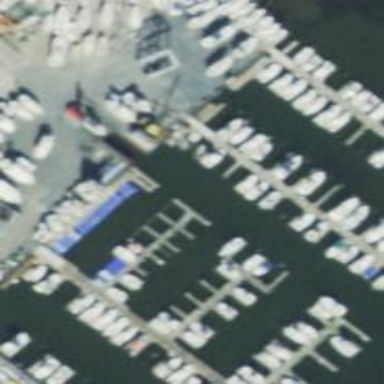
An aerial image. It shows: Pier with mooring facilities.